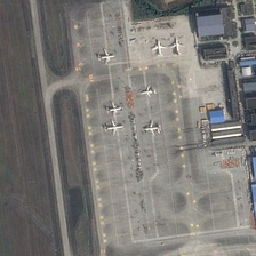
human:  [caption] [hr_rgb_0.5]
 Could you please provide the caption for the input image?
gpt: The grey house and the black house are side by side.

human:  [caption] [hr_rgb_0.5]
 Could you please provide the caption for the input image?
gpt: The gray house and the black house are side by side.

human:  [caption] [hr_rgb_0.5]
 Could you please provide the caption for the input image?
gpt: Two white planes stopped near the gray house.

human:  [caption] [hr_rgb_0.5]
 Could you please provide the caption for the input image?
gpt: Two white planes parked next to the gray house.

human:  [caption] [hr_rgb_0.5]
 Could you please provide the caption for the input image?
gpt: seven planes are parked in an airport .